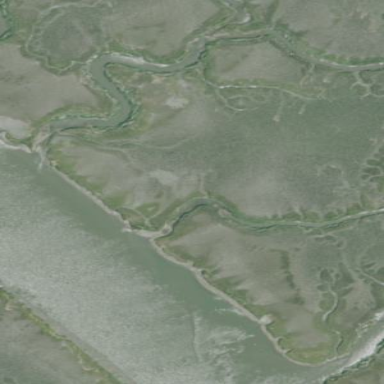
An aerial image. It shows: Tidal saltmarsh wetland.